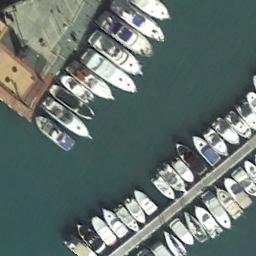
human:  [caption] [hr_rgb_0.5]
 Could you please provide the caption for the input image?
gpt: The harbor has lots of neatly docked boats and the color of the waters is green .

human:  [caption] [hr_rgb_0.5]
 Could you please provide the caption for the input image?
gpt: There are many ships in the harbor .

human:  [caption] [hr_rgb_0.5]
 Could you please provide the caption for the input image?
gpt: Many yachts are neatly arranged on the sea side of the harbor .

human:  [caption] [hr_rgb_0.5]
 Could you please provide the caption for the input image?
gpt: Several cars were parked on the harbor shore .

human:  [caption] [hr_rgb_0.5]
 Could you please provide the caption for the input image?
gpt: There are many ships docked neatly at the harbor .